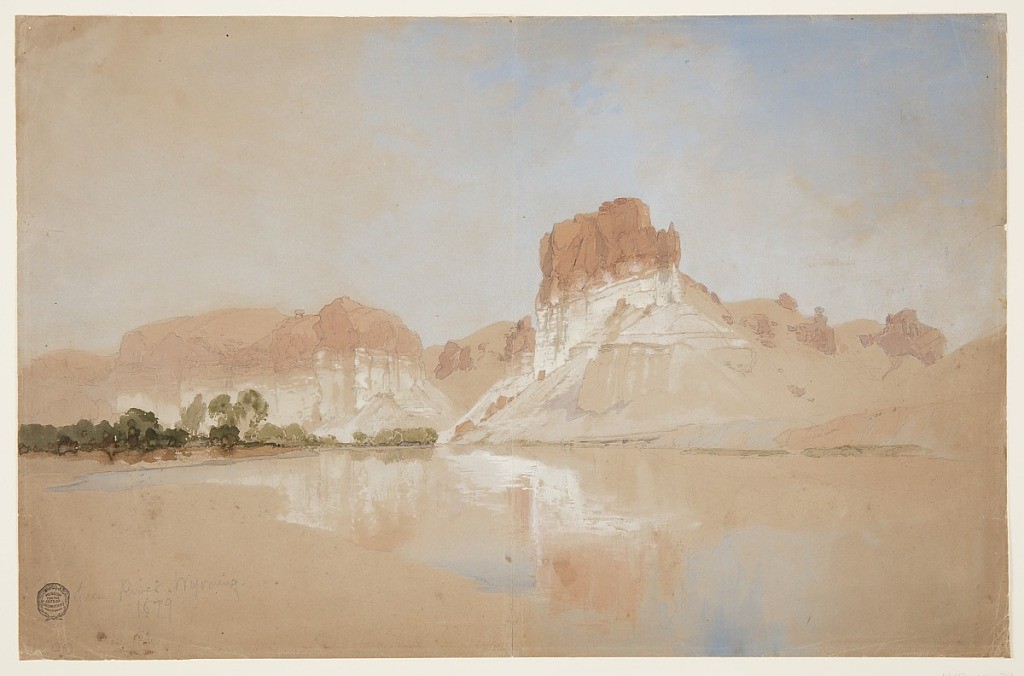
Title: Green River, Wyoming Territory
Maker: Thomas Moran, American, b. Britain, 1837–1926
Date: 1879
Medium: Brush and watercolor, white gouache, graphite on tan wove paper
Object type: Drawing
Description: Landscape viewed horizontally across a body of water with a rocky mesa at right center. Dramatic red and white strata against blue sky reflected in water.